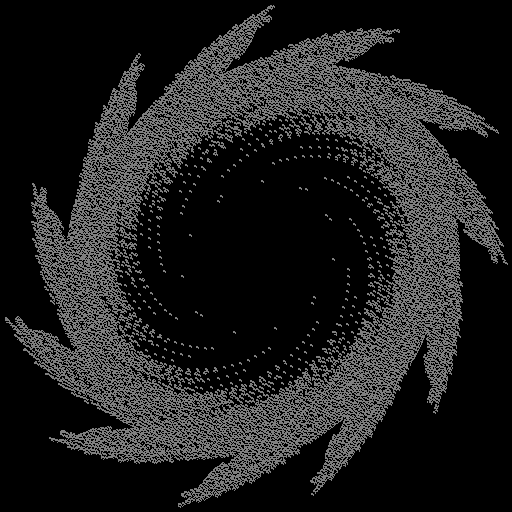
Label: rose